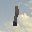
Label: 1